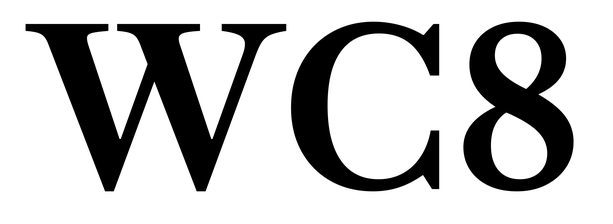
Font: LibreCaslonText_SemiBold